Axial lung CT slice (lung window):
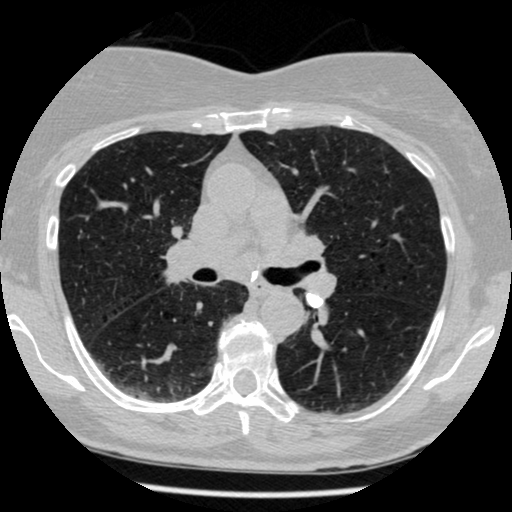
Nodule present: no